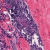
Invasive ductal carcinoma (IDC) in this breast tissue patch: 0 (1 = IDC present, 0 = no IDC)